Question: Count the number of objects in the diagram.
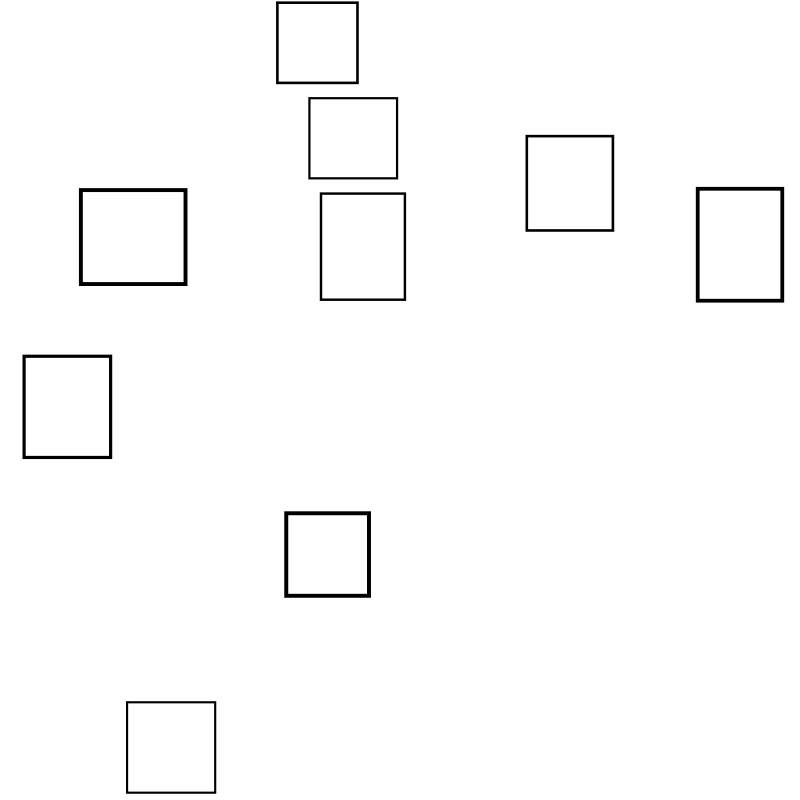
Answer: 9